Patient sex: F
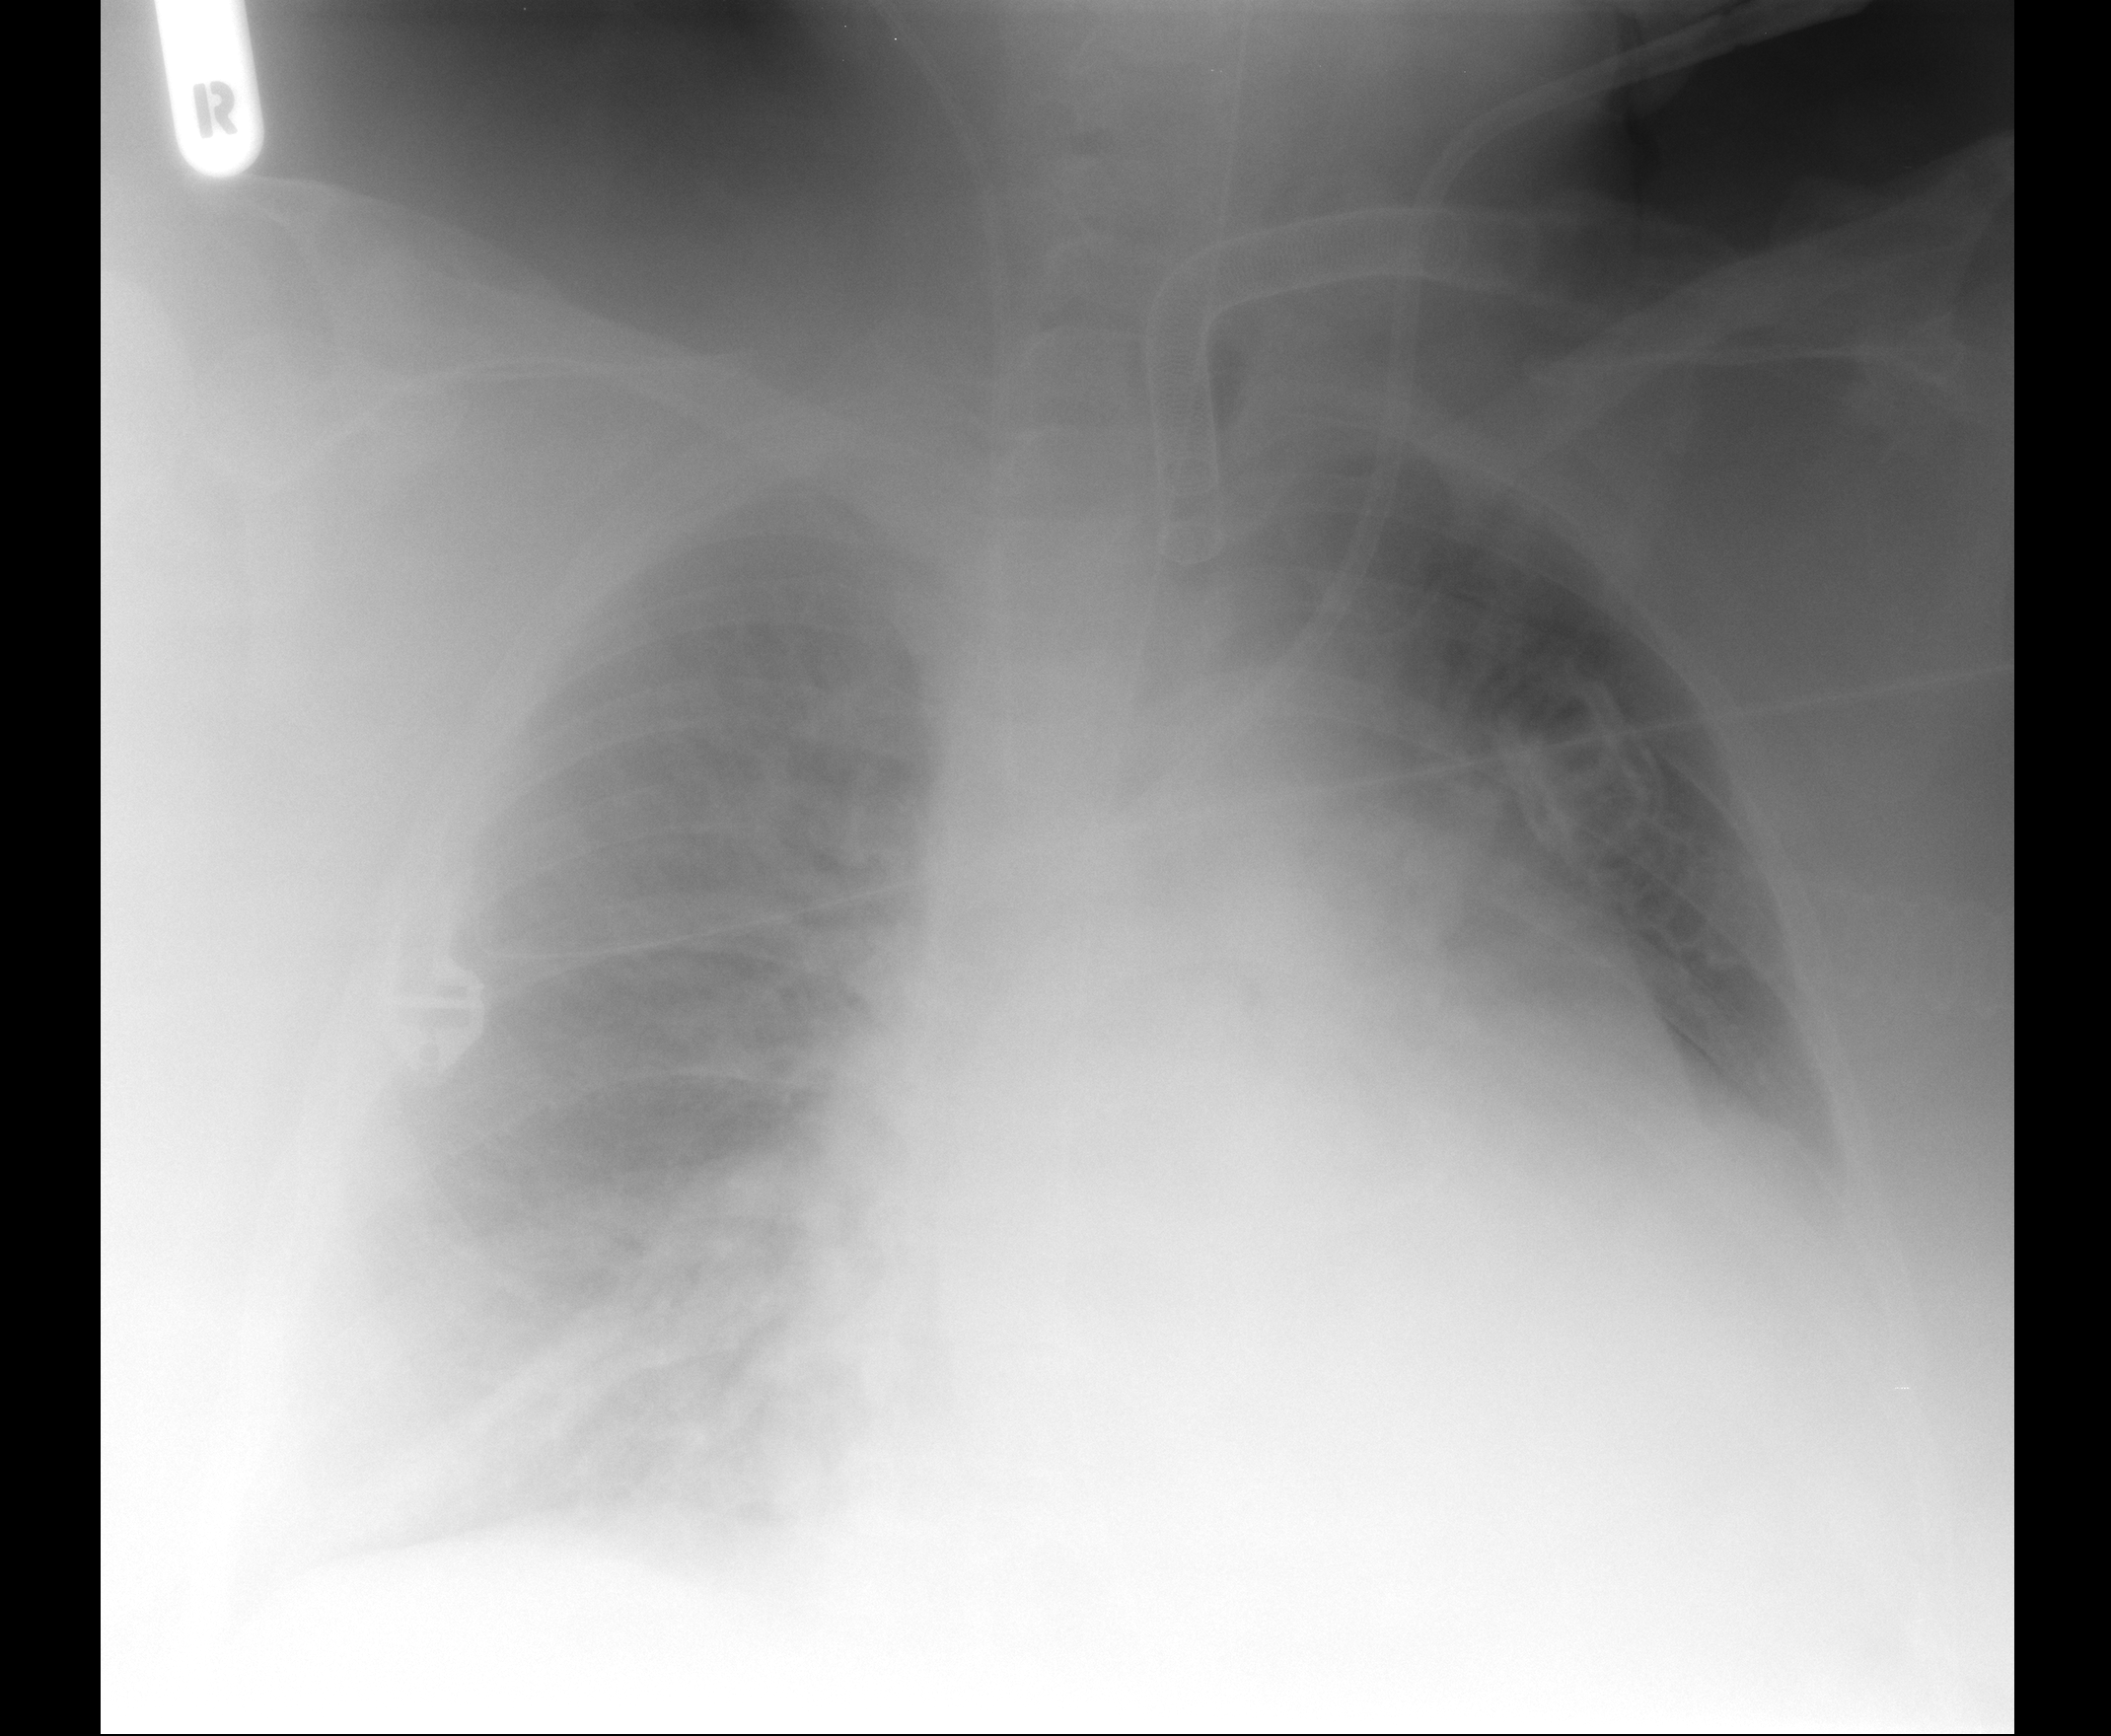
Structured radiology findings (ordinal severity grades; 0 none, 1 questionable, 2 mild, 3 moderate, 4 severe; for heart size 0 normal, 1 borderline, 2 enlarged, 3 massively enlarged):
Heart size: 2
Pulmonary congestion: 2
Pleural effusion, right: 2
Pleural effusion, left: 2
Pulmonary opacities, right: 2
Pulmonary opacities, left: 0
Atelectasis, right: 2
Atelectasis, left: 2